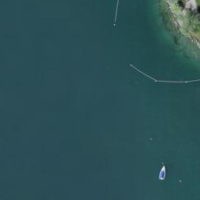
EUNIS habitat code: 14
Species observed at this site:
Certhia brachydactyla
Podiceps grisegena
Corvus corone
Podiceps cristatus
Fulica atra
Aegithalos caudatus
Buteo buteo
Sylvia atricapilla
Chroicocephalus ridibundus
Poecile palustris
Larus michahellis
Cygnus olor
Gallinula chloropus
Sterna paradisaea
Erithacus rubecula
Pica pica
Phoenicurus ochruros
Columba livia
Falco tinnunculus
Corvus corax
Ficedula hypoleuca
Periparus ater
Motacilla cinerea
Cyanistes caeruleus
Anas platyrhynchos
Troglodytes troglodytes
Aythya ferina
Larus canus
Phalaropus fulicarius
Chloris chloris
Aix galericulata
Aythya fuligula
Fringilla coelebs
Passer domesticus
Coloeus monedula
Turdus merula
Columba palumbus
Phalacrocorax carbo
Dryobates minor
Parus major
Hirundo rustica
Milvus migrans
Mergus merganser
Sterna hirundo
Milvus milvus
Motacilla alba
Delichon urbicum